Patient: sex M, age 58
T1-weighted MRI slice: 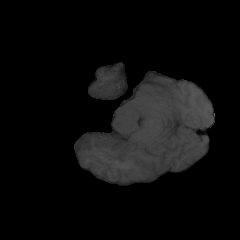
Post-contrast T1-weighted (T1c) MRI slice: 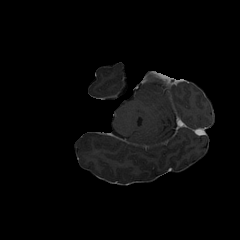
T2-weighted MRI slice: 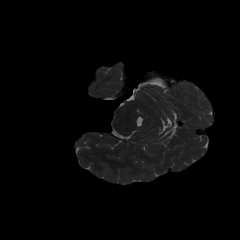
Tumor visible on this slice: no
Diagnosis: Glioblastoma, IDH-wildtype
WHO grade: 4